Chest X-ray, PA view. Patient: 63 years old, sex M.
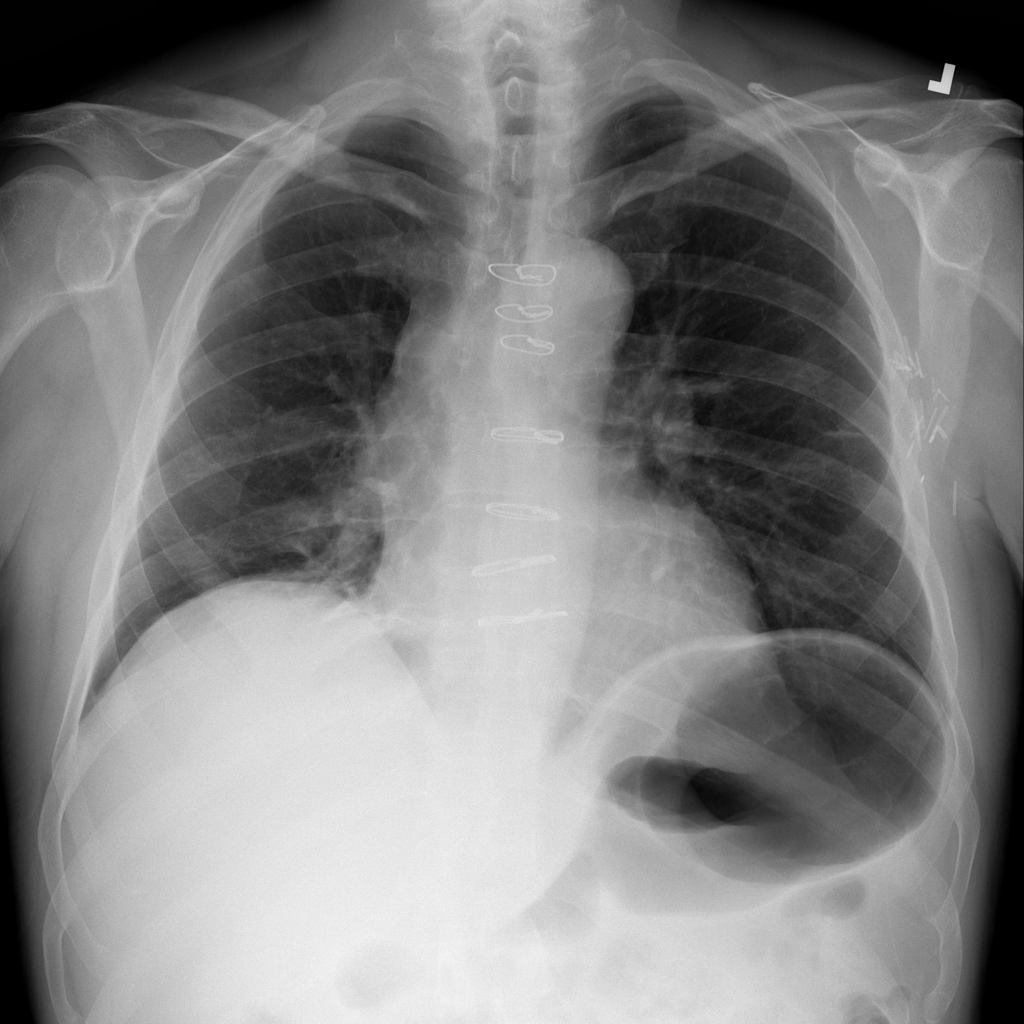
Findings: Atelectasis